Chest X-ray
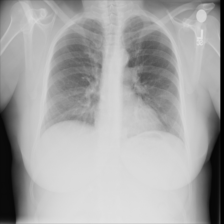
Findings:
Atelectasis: negative
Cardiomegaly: negative
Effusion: negative
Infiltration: negative
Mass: negative
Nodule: negative
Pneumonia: negative
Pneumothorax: negative
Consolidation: negative
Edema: negative
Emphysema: negative
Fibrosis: negative
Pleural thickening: negative
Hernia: negative